Question: My 'Workbook_BeforeSave' event is not called before saving
This is my code:
'''
Option Explicit
Private Sub Workbook_BeforeSave(ByVal SaveAsUI As Boolean, Cancel As Boolean)
a = MsgBox("Do you really want to save the workbook?", vbYesNo)
If a = vbNo Then Cancel = True
End Sub
'''
This is probably normal, because events are probably not enabled.
Now I tried to put 'Application.Events = True' like this:
'''
Option Explicit
Application.Events = True
Private Sub Workbook_BeforeSave(ByVal SaveAsUI As Boolean, Cancel As Boolean)
a = MsgBox("Do you really want to save the workbook?", vbYesNo)
If a = vbNo Then Cancel = True
End Sub
'''
This doesn't change anything, Workbook_BeforeSave is still not called up on saving. But when I close the excel file, following error message is displayed :

The english translation is "Compilation error: Incorrect instruction outside of a procedure."
Apparently the 'Application.Events = True' is not at the right place, but where should I put it ?
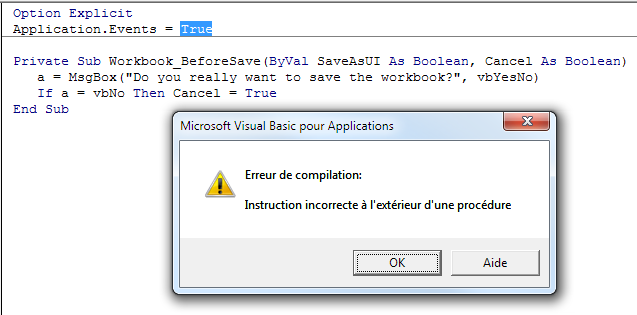
Answer: Hope these will help:
1. Private Sub Workbook_BeforeSave(ByVal SaveAsUI As Boolean, Cancel As Boolean) must be inside ThisWorkbook in a VBA project.
2. Application.EnableEvents = True can not be inserted outside procedure or function.
3. Events are enabled by default. So, there must be somewhere inside vba project Events are getting disabled. This can be searched by : Once you are inside VBA project, Press Ctrl+F to open the Find dialog box. Then search for application.enableevents in the current project. Press Find Next. See the image below.
4. You can use a little sub to change and view the Application.EnableEvents status (ON/OFF). Place the sub under any standard module. See the image below.